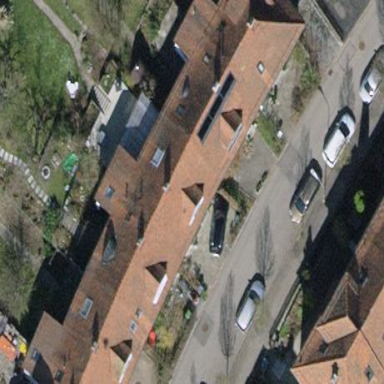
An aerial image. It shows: Building with tile roof.